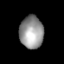
Tissue: lung
Cell type: Epithelial cells
Senescence score: 0.1565
Nuclear area (px): 756
Mean DAPI intensity: 150.247